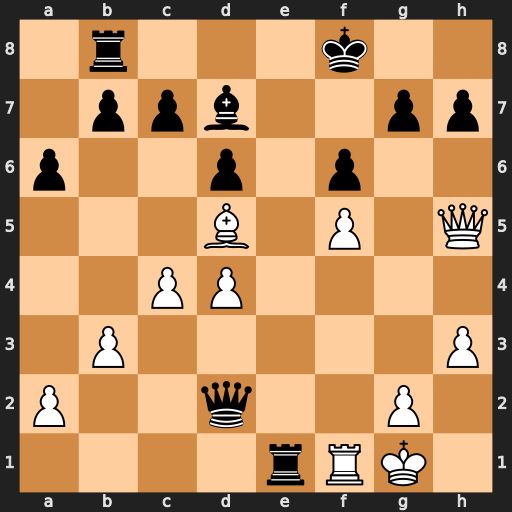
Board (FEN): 1r3k2/1ppb2pp/p2p1p2/3B1P1Q/2PP4/1P5P/P2q2P1/4rRK1
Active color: w
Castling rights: -
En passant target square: -
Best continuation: Qf7#